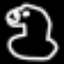
Label: frog